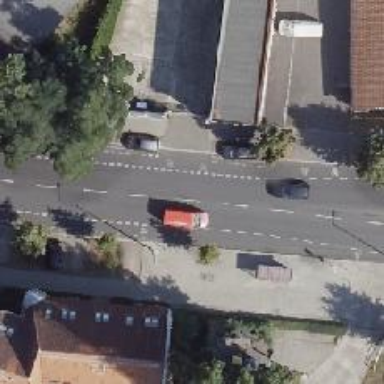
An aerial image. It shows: Secondary road with asphalt surface and sidewalks on both sides. The road has dedicated lane for bicycles on both sides. There is parallel parking on the left side and street-side parking on the right side.